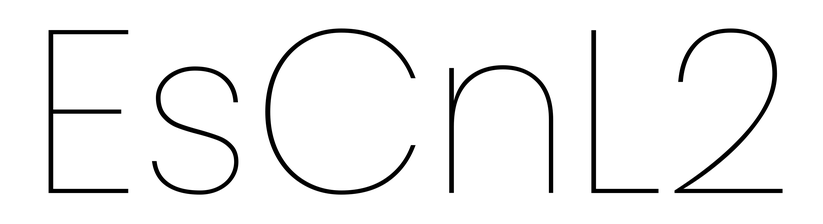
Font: Poppins-Thin